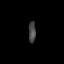
Tissue: prostate
Cell type: T cells
Senescence score: 0.7499
Nuclear area (px): 144
Mean DAPI intensity: 72.132